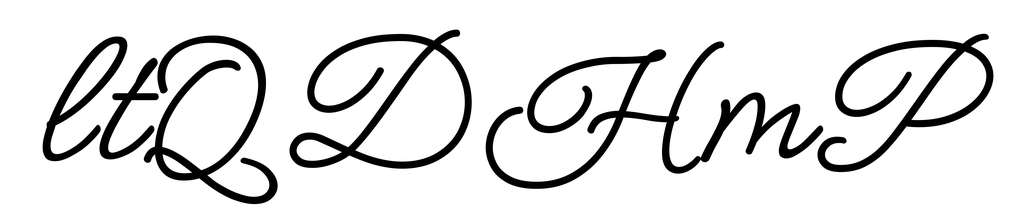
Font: MeowScript-Regular